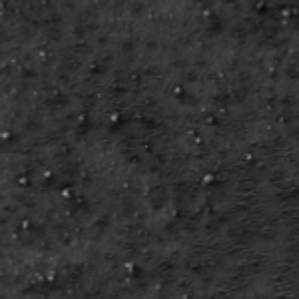
Label: frost